Question: I'm trying to add custom image to tabview controller, its working fine for me this is code I'm using
'''
[[AppDelegate.Tabctrl.tabBar.items objectAtIndex:0] setFinishedSelectedImage:[UIImage imageNamed:@"Home-Select.png"] withFinishedUnselectedImage:[UIImage imageNamed:@"Home.png"]];
[[AppDelegate.Tabctrl.tabBar.items objectAtIndex:1] setFinishedSelectedImage:[UIImage imageNamed:@"MyTc-Select.png"] withFinishedUnselectedImage:[UIImage imageNamed:@"MyTc.png"]];
[[AppDelegate.Tabctrl.tabBar.items objectAtIndex:2] setFinishedSelectedImage:[UIImage imageNamed:@"Browse-Select.png"] withFinishedUnselectedImage:[UIImage imageNamed:@"Browse.png"]];
[[AppDelegate.Tabctrl.tabBar.items objectAtIndex:3] setFinishedSelectedImage:[UIImage imageNamed:@"Instore-Select.png"] withFinishedUnselectedImage:[UIImage imageNamed:@"Instore.png"]];
[[AppDelegate.Tabctrl.tabBar.items objectAtIndex:4] setFinishedSelectedImage:[UIImage imageNamed:@"More-Select.png"] withFinishedUnselectedImage:[UIImage imageNamed:@"More.png"]];
'''
the image not fit into the tabbar
out put

there is some design issue is there how can I fix this
Image goes over the tabbar, and some other background image is showing in selected tab (check 2nd tab).
How can I fix this
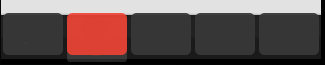
Answer: to lower the images in the TabBar could change the imageInsets:
try something like that:
'''
UITabBarItem *tabBarItem1 = [AppDelegate.Tabctrl.tabBar.items objectAtIndex:0];
[tabBarItem1 setFinishedSelectedImage:[UIImage imageNamed:@"Home-Select.png"] withFinishedUnselectedImage:[UIImage imageNamed:@"Home.png"]];
tabBarItem1.imageInsets = UIEdgeInsetsMake(6, 0, -6, 0);
'''